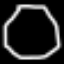
Label: octagon